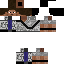
A male human skin with medium skin, wearing brown long hair dressed in a blue hoodie and black pants, featuring a closed mouth.